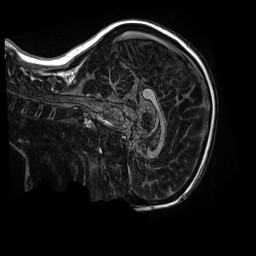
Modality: MP2RAGE
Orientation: sagittal
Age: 9
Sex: female
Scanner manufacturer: siemens
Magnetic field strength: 3 T
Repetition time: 4 s
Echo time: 0.00303 s